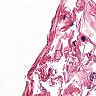
Metastatic tissue present: no